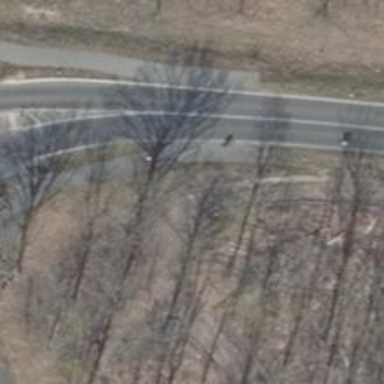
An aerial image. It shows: Asphalt path.